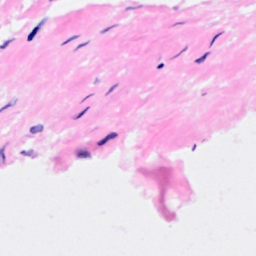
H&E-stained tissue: Breast